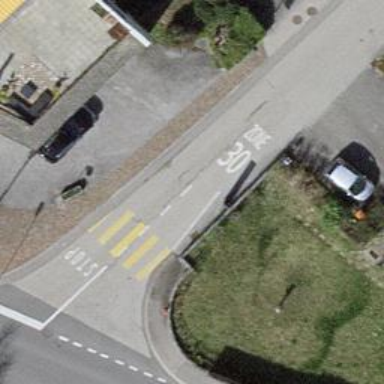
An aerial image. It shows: Zebra crossing on the road.